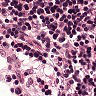
Metastatic tissue present: no